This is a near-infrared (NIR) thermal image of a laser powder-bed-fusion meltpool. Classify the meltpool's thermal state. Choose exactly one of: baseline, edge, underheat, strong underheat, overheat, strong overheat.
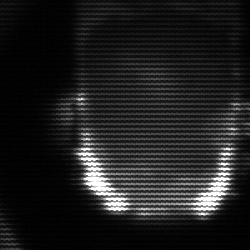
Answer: baseline